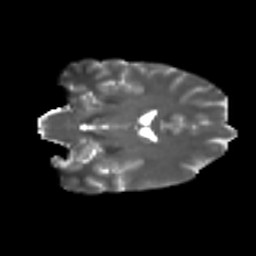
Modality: T2w
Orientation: coronal
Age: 33
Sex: female
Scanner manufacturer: ge
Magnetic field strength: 3 T
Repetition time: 7.8 s
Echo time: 0.0606 s